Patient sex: M
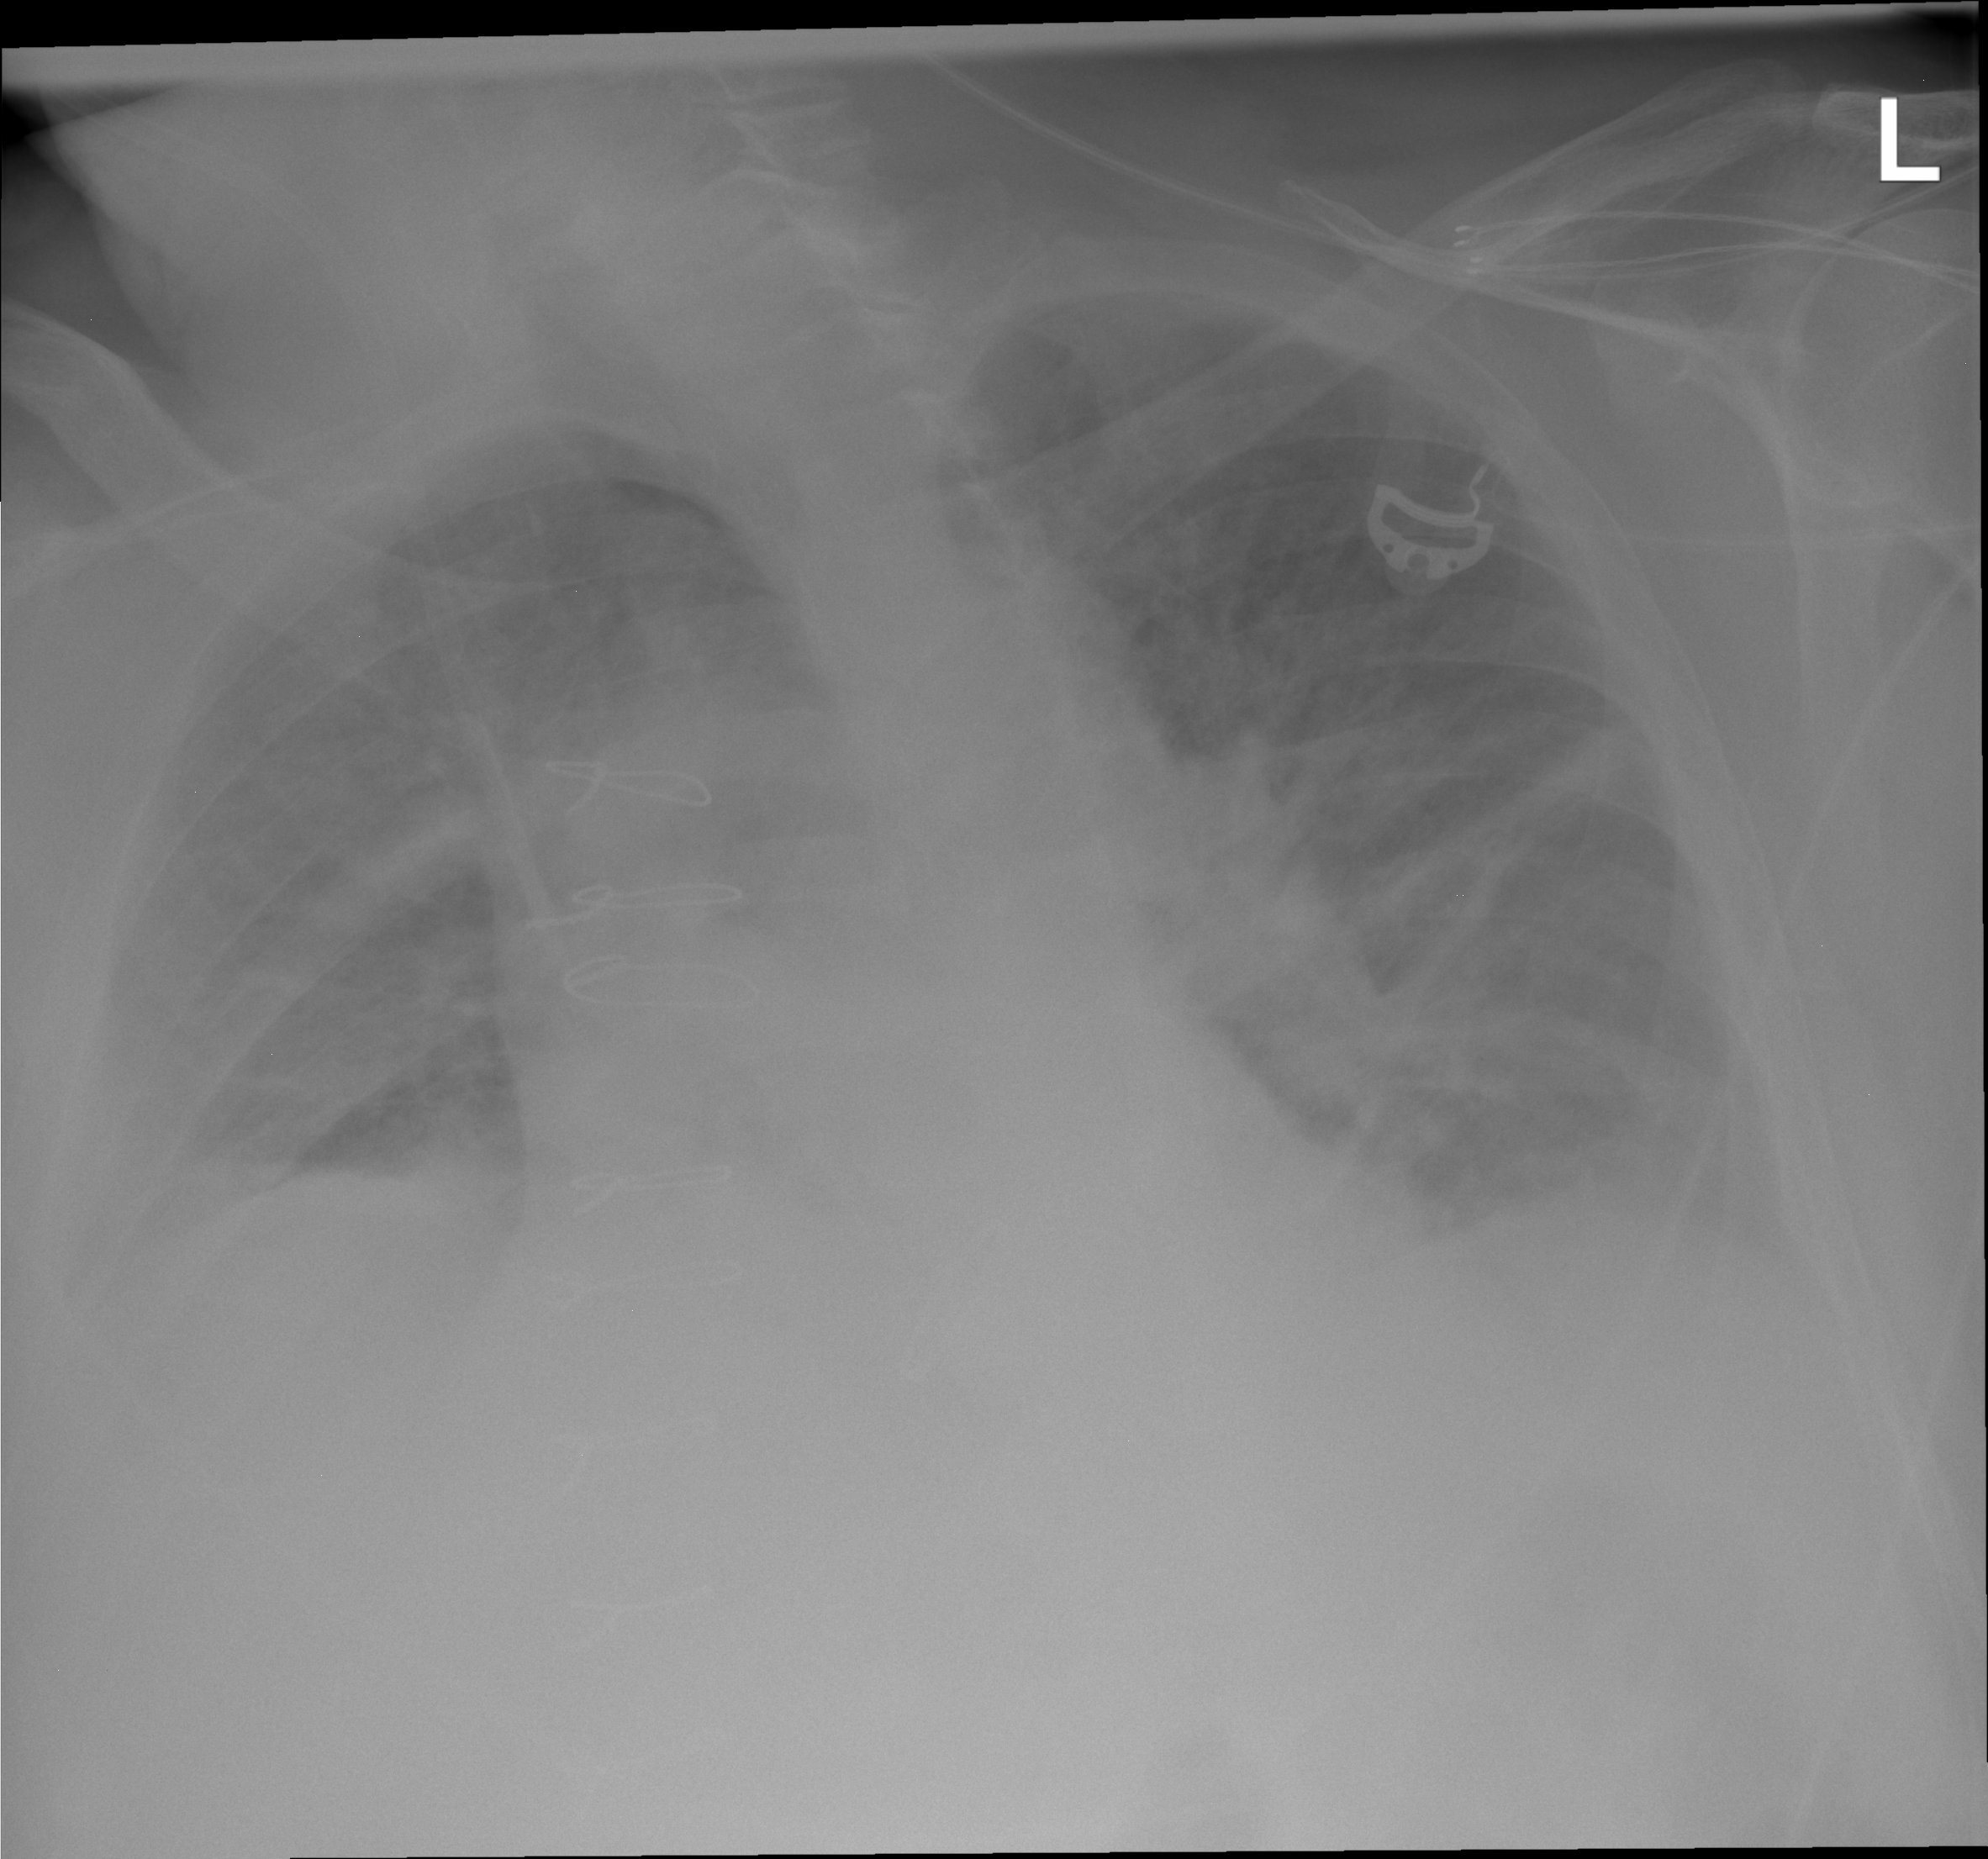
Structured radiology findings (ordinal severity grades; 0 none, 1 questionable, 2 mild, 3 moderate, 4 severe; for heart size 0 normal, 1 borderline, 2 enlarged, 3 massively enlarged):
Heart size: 0
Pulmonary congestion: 2
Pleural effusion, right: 1
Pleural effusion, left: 0
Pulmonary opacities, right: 0
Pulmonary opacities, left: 2
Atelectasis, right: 2
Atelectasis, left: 2